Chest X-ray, PA view. Patient: 61 years old, sex M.
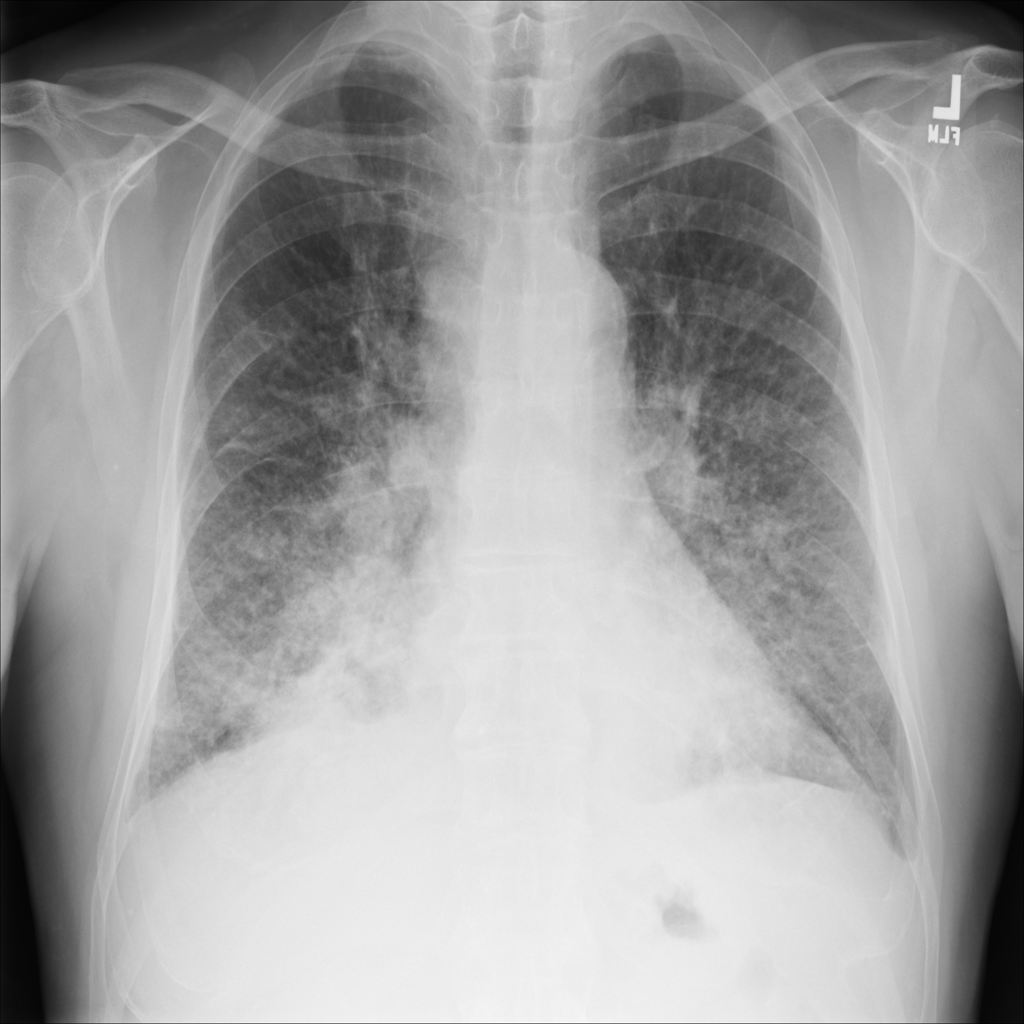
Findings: No Finding